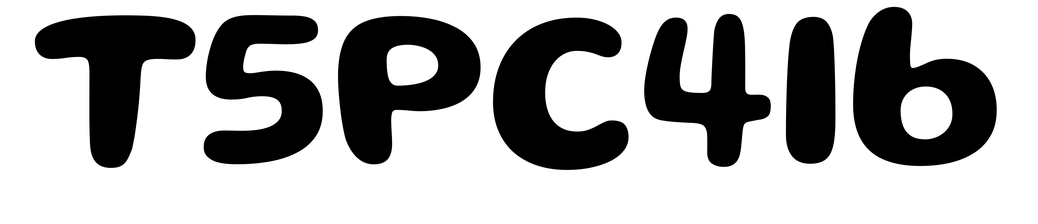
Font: Gluten_SemiBold